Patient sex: M
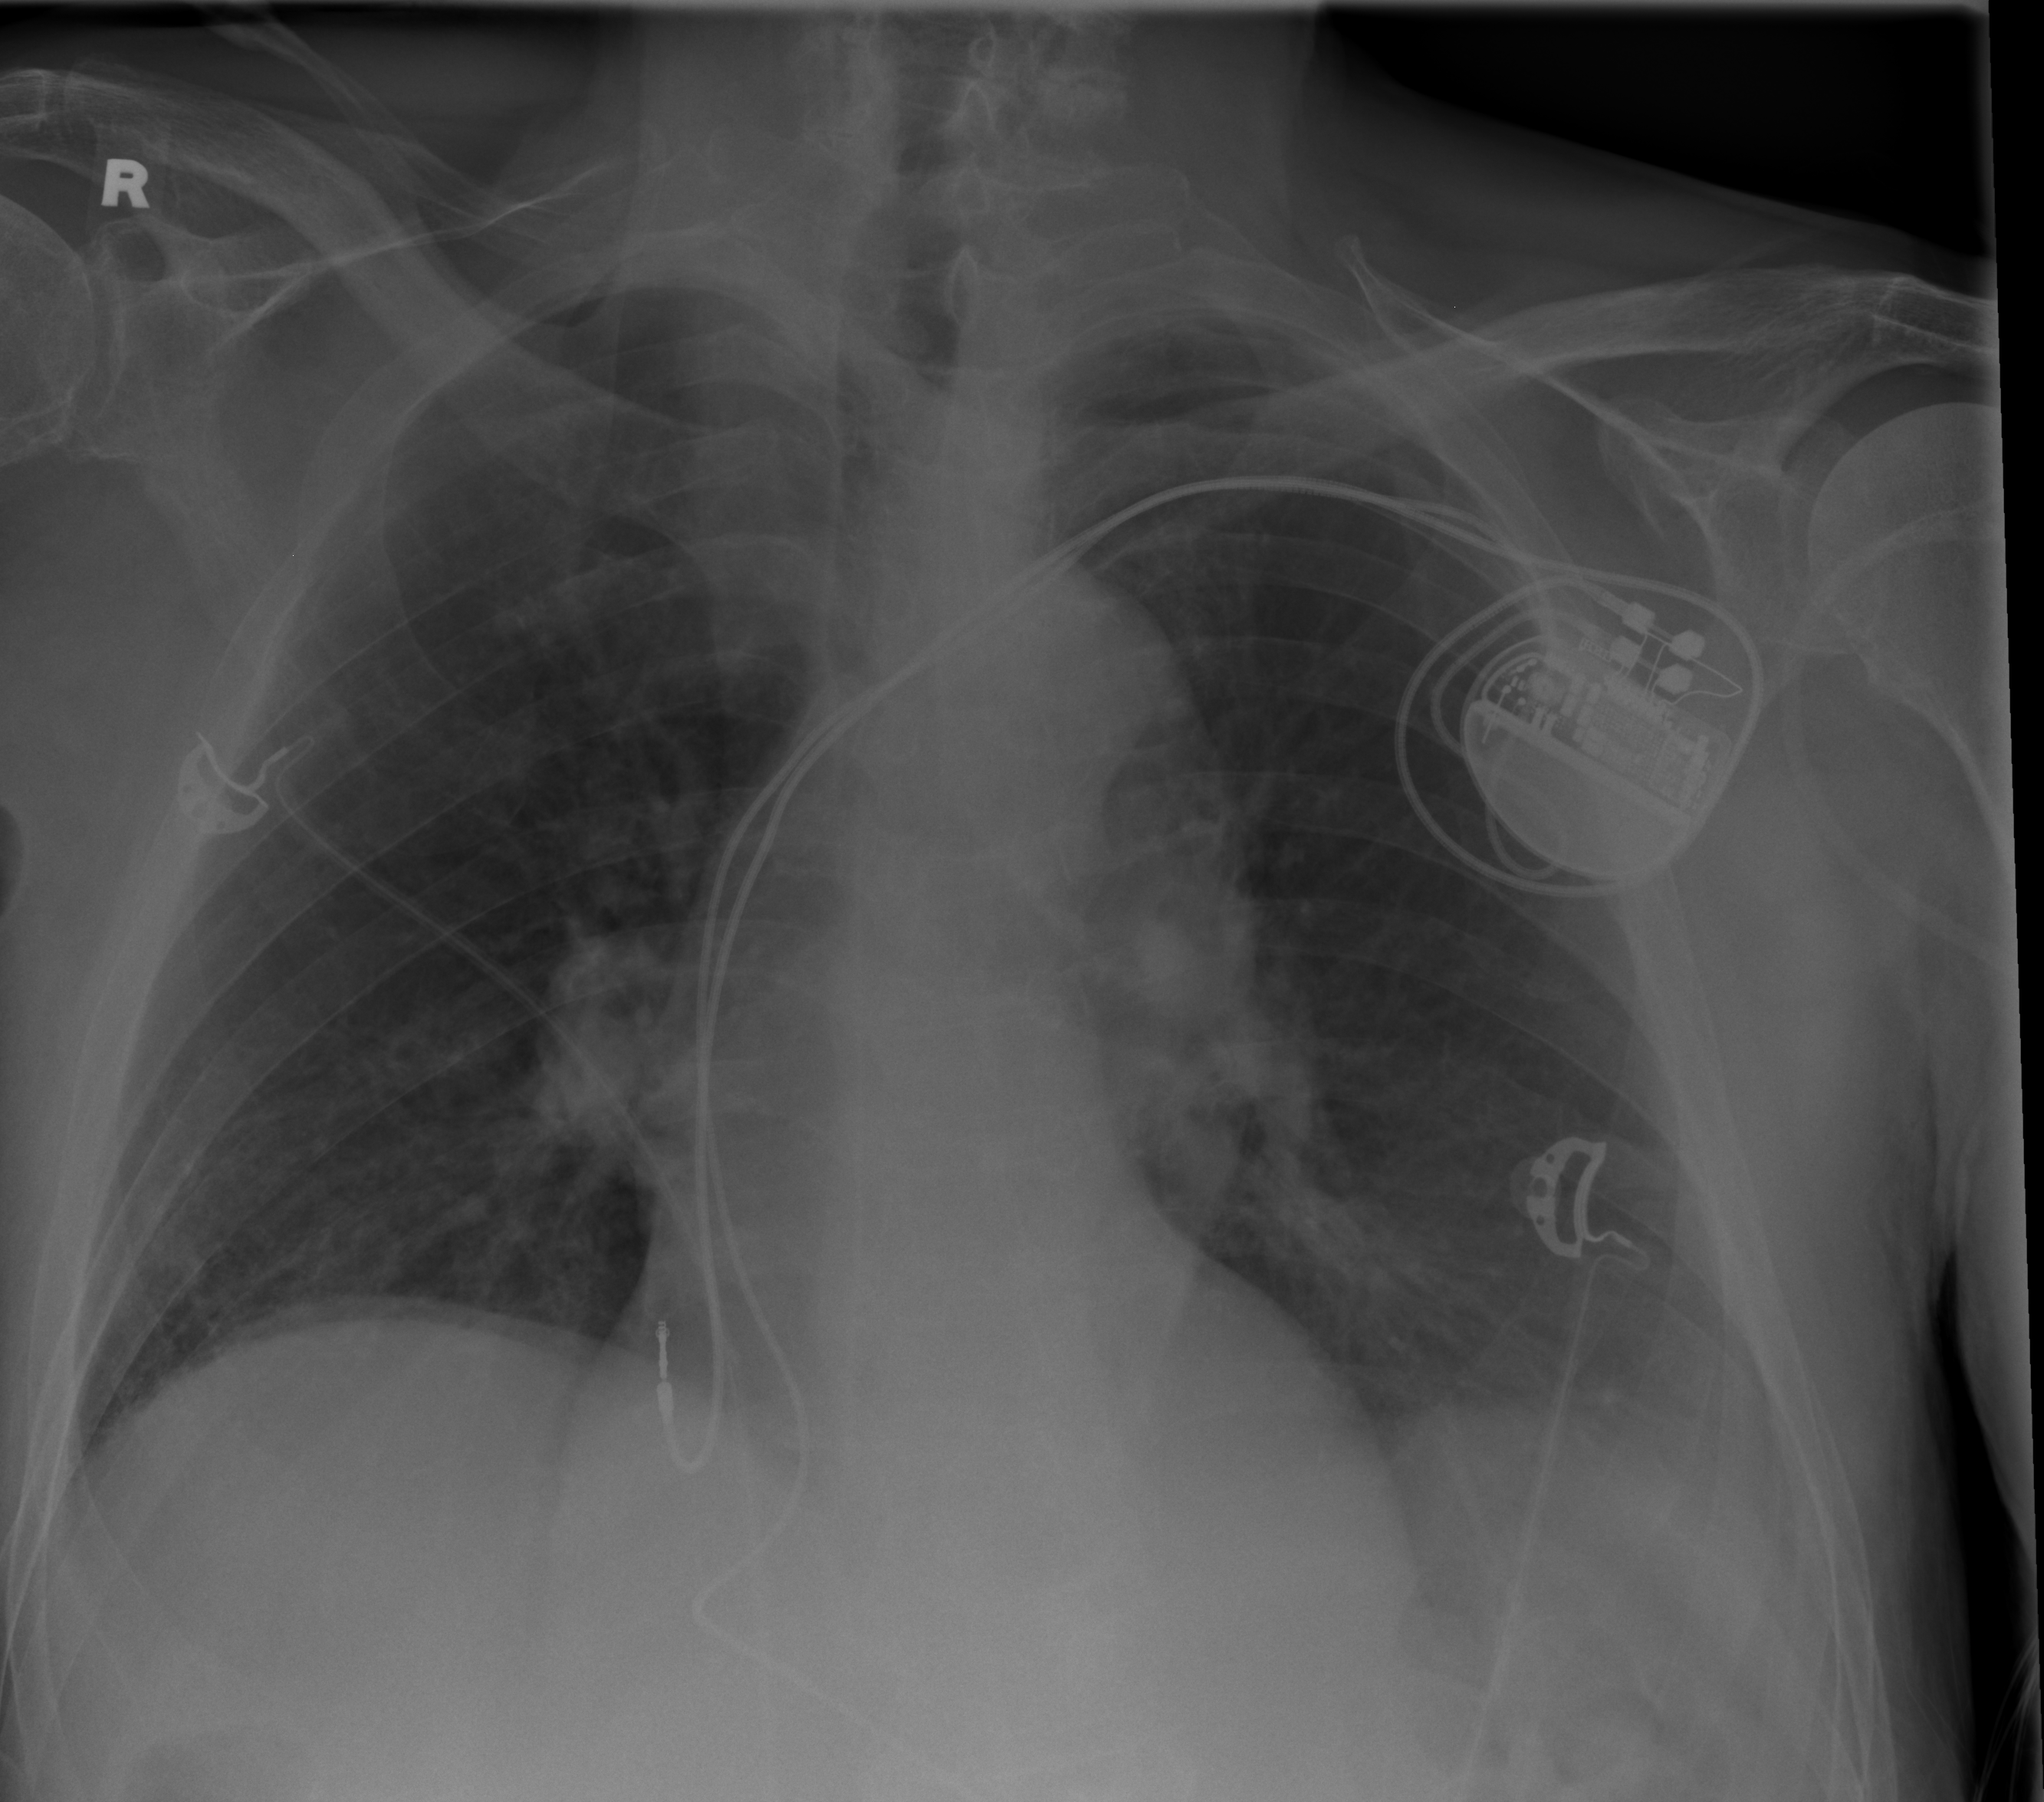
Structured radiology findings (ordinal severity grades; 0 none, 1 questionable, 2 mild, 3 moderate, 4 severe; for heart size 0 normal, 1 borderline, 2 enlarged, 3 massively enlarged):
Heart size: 2
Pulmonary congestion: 0
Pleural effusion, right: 0
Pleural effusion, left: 1
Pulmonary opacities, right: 2
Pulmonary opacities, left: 2
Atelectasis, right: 1
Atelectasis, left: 2